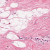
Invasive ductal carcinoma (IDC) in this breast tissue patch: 0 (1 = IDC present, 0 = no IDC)